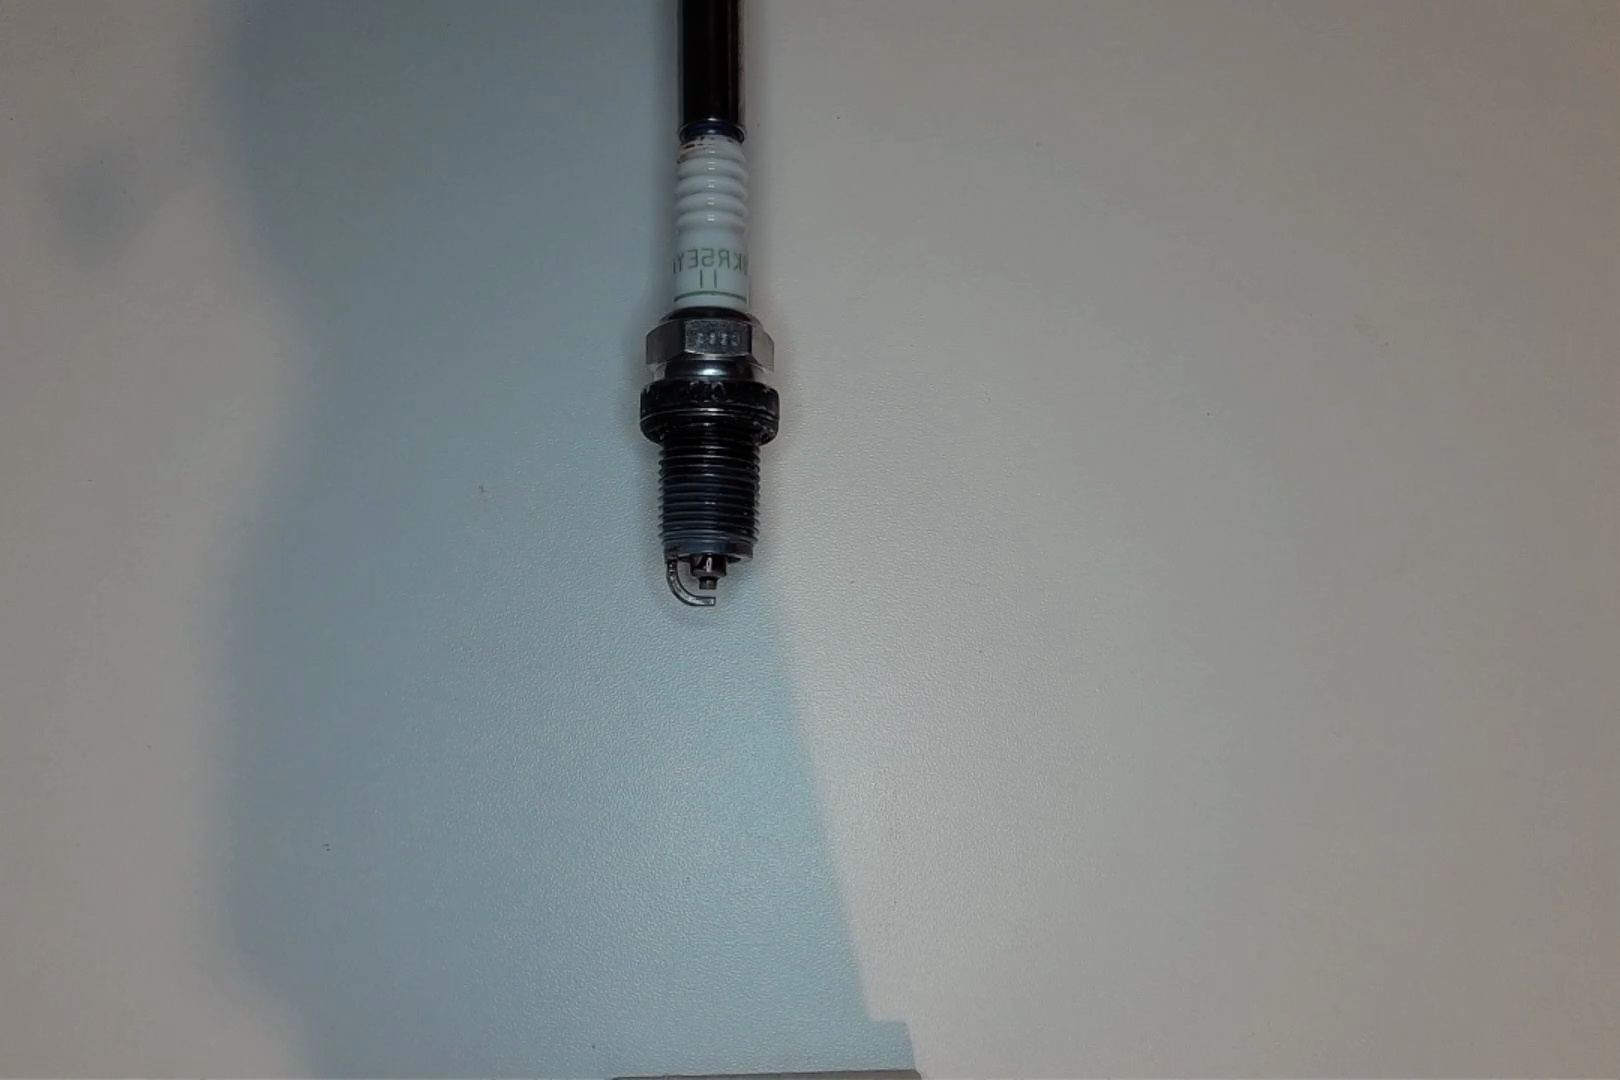
Label: anomaly